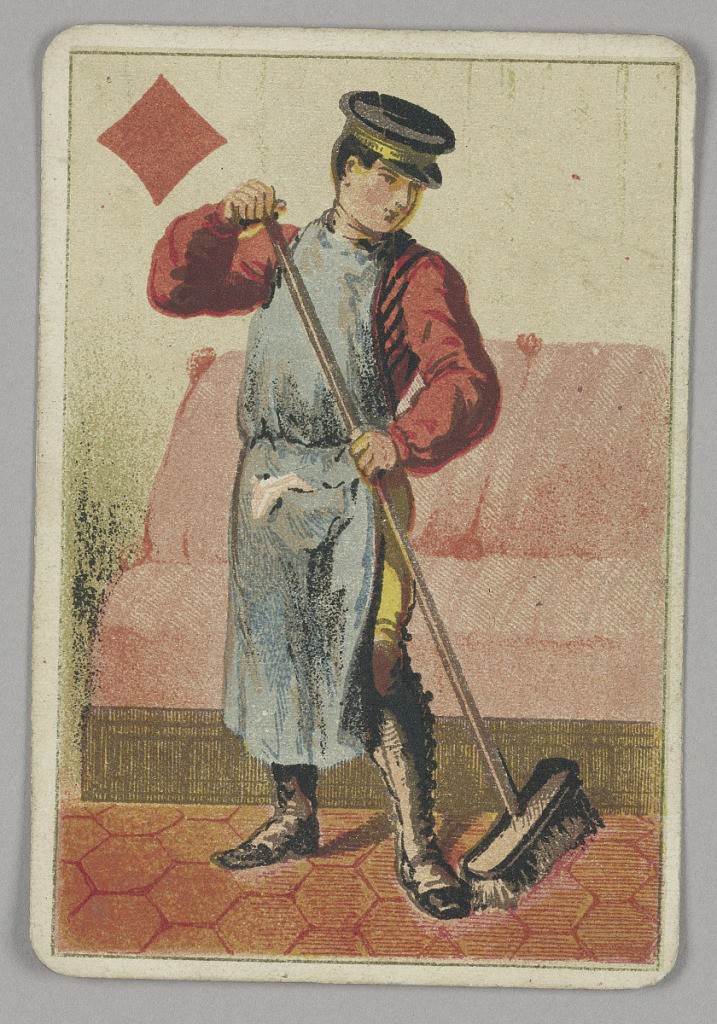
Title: Jack of Diamonds
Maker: E. Le Tellier, French, active late 19th century
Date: late 19th century
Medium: Lithograph on paper
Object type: Playing card
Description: Jack of Diamonds court playing card from a pack of transformation playing cards. A male figure wearing a long apron and hat, sweeping a paved sidewalk or street. A red diamond at upper left.